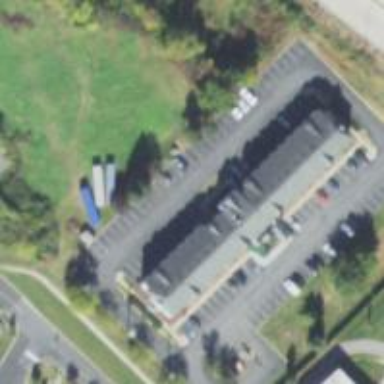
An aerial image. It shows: Building that is motel.